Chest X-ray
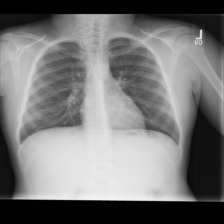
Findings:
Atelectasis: negative
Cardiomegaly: negative
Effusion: negative
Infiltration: negative
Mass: negative
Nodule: negative
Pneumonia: negative
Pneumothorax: negative
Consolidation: negative
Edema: negative
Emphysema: negative
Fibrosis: negative
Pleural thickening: negative
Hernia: negative